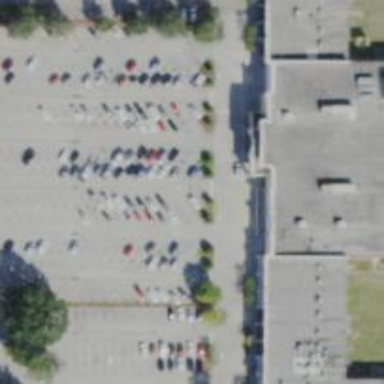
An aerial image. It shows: Parking space.